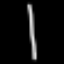
Label: line